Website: macys
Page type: payment
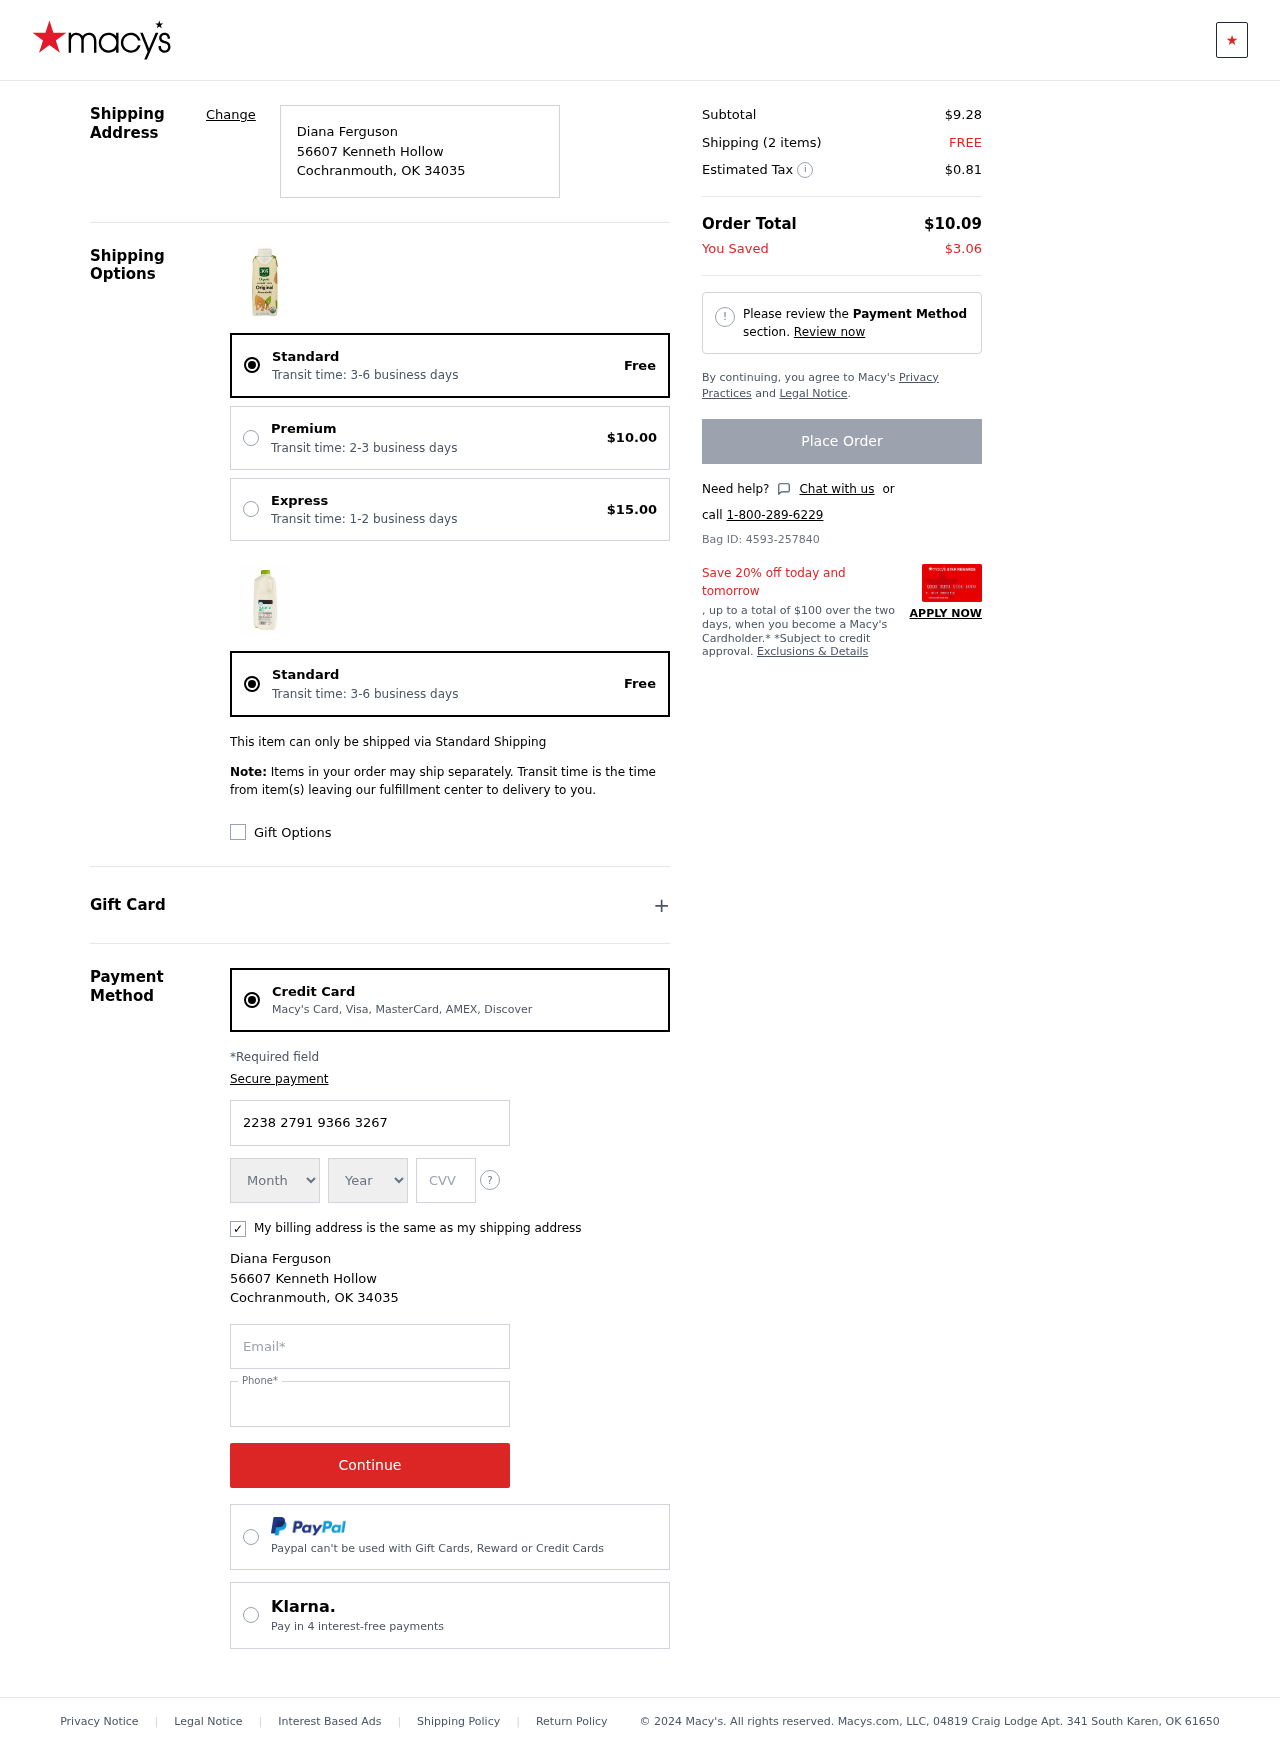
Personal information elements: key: PII_CARD_CVV
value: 832
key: PII_CARD_EXPIRY_MONTH
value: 08
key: PII_CARD_EXPIRY_YEAR
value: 29
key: PII_CARD_NUMBER
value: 2238 2791 9366 3267
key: PII_CITY
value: Cochranmouth
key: PII_EMAIL
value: diana_ferguson@hotmail.com
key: PII_FULLNAME
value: Diana Ferguson
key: PII_PHONE
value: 8172187204
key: PII_POSTCODE
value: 34035
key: PII_STATE_ABBR
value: OK
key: PII_STREET
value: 56607 Kenneth Hollow
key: PII_FULLNAME2
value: Diana Ferguson
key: PII_STREET2
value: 56607 Kenneth Hollow
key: PII_CITY2
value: Cochranmouth
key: PII_STATE_ABBR2
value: OK
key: PII_POSTCODE2
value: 34035
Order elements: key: ORDER_DELIVERY_DATE
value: Transit time: 3-6 business days
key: ORDER_SHIPPING_STANDARD
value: Free
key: ORDER_SHIPPING_PREMIUM
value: $10.00
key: ORDER_SHIPPING_EXPRESS
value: $15.00
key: ORDER_DELIVERY_DATE2
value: Transit time: 3-6 business days
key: ORDER_SHIPPING_STANDARD2
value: Free
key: ORDER_SUBTOTAL
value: $9.28
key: ORDER_NUM_ITEMS
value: Shipping (2 items)
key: ORDER_SHIPPING_COST
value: FREE
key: ORDER_TAX
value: $0.81
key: ORDER_TOTAL
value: $10.09
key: ORDER_SAVINGS
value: $3.06
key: ORDER_ID
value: Bag ID: 4593-257840